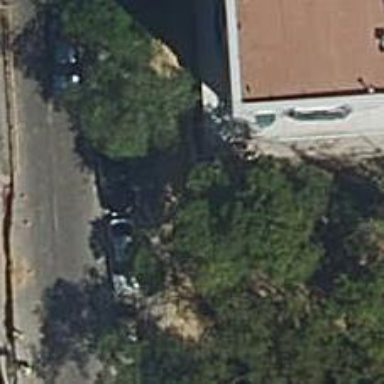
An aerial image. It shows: Retaining wall.